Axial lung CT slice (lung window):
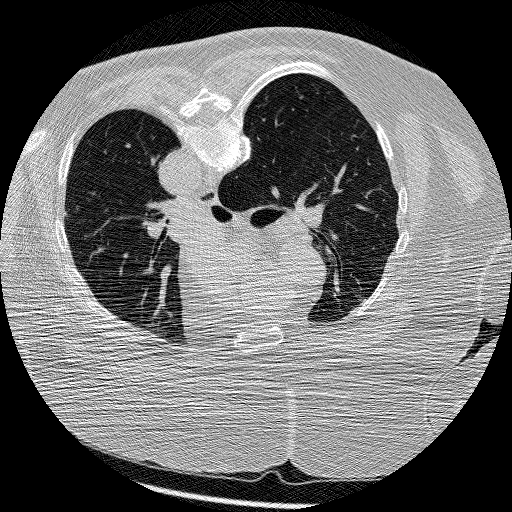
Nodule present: no